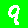
Digit: 9